This grayscale texture is a bearing vibration snapshot reshaped row-by-row into a square image. Classify the bearing condition as one of: normal, inner_race, outer_race, ball.
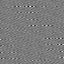
Answer: inner_race